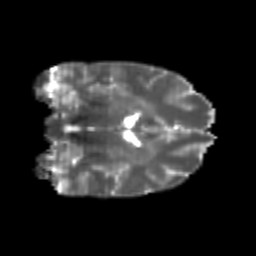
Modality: T2w
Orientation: coronal
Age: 23
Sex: male
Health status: healthy
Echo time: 0.074 s